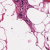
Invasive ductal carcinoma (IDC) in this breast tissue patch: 0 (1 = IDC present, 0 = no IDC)